Question: i got a simple question
I have a server, i access it via remote desktop, when i try to create a new WebPart in visual studio 2012 got this error :

i tell my IT administrator, to give me the rights privileges,
He said he can't give me the administrator rights and, he tell me to find another way to create my sharepoint's developments.
And he don't want to create an AD group and create rights privileges.
So my question is : There is another way to create WebParts or other developments without the administrator rights ?
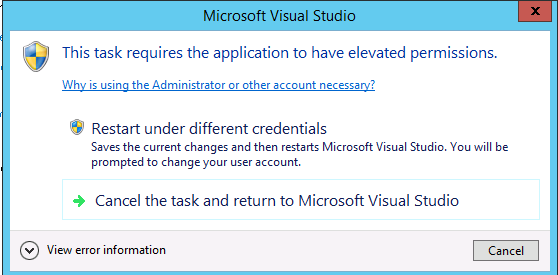
Answer: To develop SharePoint solutions in Visual Studio on Windows Vista and Windows 7 systems, UAC requires that you run Visual Studio as a system administrator.
<URL>